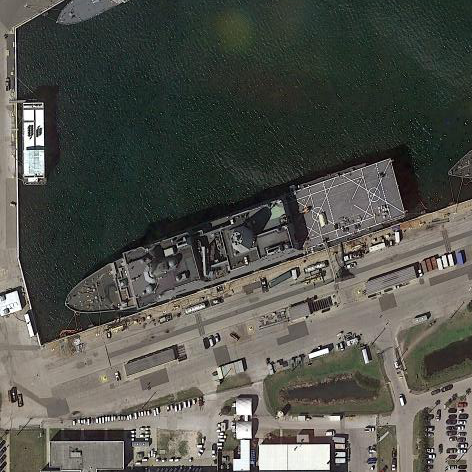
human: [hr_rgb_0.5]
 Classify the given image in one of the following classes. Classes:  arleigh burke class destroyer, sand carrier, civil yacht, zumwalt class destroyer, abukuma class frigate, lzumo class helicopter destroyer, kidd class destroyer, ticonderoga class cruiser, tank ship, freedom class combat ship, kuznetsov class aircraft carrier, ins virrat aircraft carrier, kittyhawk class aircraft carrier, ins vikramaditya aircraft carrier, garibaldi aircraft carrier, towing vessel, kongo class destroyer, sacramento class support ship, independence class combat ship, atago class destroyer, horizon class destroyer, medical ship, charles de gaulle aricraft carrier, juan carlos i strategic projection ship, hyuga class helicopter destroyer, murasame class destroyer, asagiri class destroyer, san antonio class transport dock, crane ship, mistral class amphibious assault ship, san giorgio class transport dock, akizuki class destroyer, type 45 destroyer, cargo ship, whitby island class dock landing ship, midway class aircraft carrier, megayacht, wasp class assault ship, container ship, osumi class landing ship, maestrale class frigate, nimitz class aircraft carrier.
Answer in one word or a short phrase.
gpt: San Antonio class transport dock